Current action and preconditions to check: trajectory_clear

Your task: For each precondition in the list above, predict whether it will hold at this action.

Consider the current scene as observed from the mobile robot's camera, and analyze the predicted future states of all dynamic agents (e.g., people, animals, vehicles, or any moving entities) within the NEXT SECOND.

IMPORTANT: Only answer "very likely" if you are absolutely certain—based on strong, clear evidence—that a dynamic agent will violate the precondition in the predicted future state. Do NOT answer "very likely" for unlikely, ambiguous, or low-probability risks.

Ask yourself for each precondition: Is there a high probability, with clear and convincing evidence, that the predicted future states of any dynamic agent will interfere with the predicted future state of the currently executing action within the NEXT SECOND, causing that precondition to fail?

Assess the risk level based on these predictions. Use "likely" or "very likely" if motions create a clear risk of interference.

Use "neutral" or "improbable" if agents are nearby but their predicted paths are clearly diverging or non-conflicting.

Failure Risk Categories: "very improbable", "improbable", "neutral", "likely", "very likely"

Answer Format: Output ONLY the probability_of_failure value from these categories: "very improbable", "improbable", "neutral", "likely", "very likely"

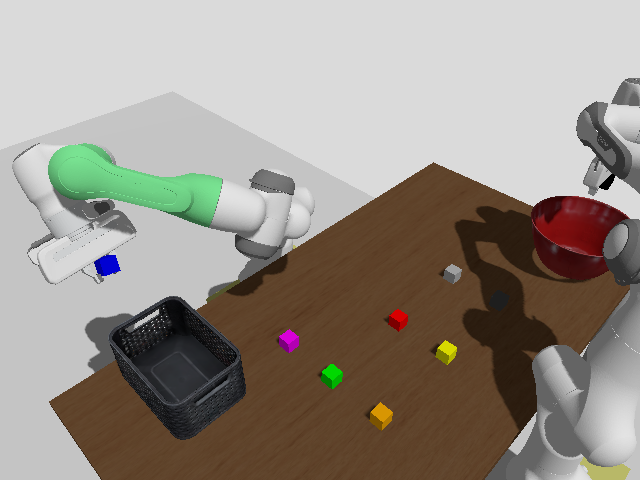

Answer: very improbable